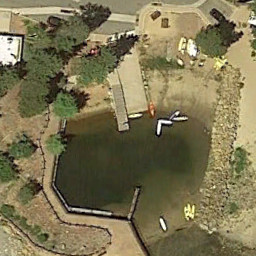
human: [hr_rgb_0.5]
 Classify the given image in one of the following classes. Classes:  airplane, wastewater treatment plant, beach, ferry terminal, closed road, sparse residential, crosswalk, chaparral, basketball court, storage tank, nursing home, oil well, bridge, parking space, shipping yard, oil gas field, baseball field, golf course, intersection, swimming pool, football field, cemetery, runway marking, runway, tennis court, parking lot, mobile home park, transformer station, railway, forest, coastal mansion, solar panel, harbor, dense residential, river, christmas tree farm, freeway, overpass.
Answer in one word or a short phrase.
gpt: ferry terminal